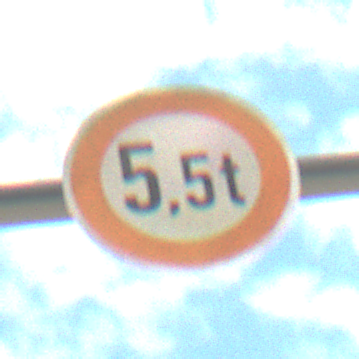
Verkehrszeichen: TatsaechlicheMasse
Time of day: MorningAfternoon
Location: Outdoor (Nature)
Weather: PartlyCloudy
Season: NotSpecified
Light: Natural